Interaction volume radius: 5 \u00c5
Interaction volume height: 25 \u00c5
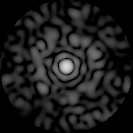
Disorder parameter: 0.8715